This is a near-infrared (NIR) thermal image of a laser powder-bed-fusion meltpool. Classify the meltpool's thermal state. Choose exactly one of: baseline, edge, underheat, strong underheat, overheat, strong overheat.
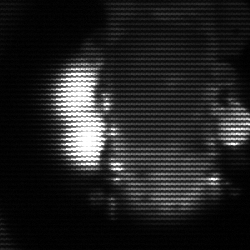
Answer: strong underheat